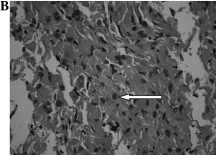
(B) High-powered view of MPNSTs with rhabdomyosarcomatous differentiation. Round cells with eosinophilic cytoplasm were morphologically consistent with rhabdoid differentiation and were identified in a background of classic MPNST (white arrow) (hematoxylin and eosin; magnification, x400).
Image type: pathology (h&e)